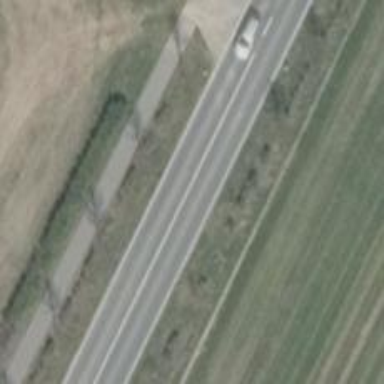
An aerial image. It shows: Primary road with asphalt surface.